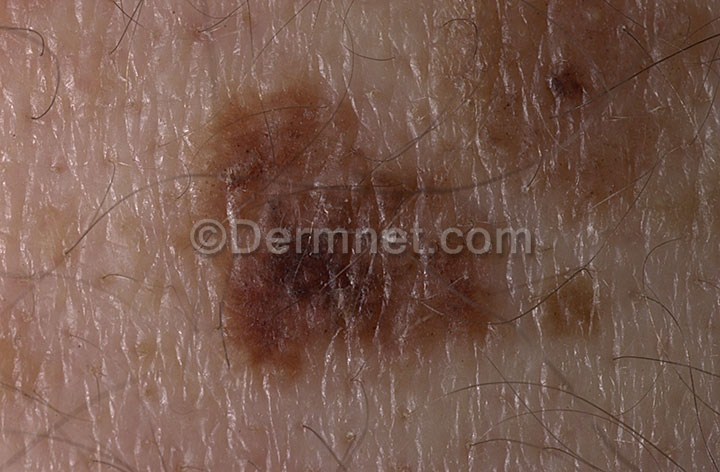
Disease: Melanoma Skin Cancer Nevi and Moles